Field crop: maize
Growth stage: 2
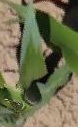
Species: maize